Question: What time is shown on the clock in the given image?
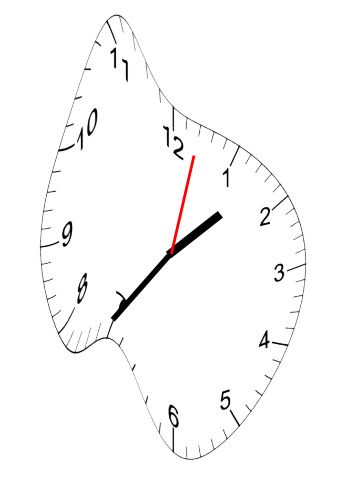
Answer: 01:36:02